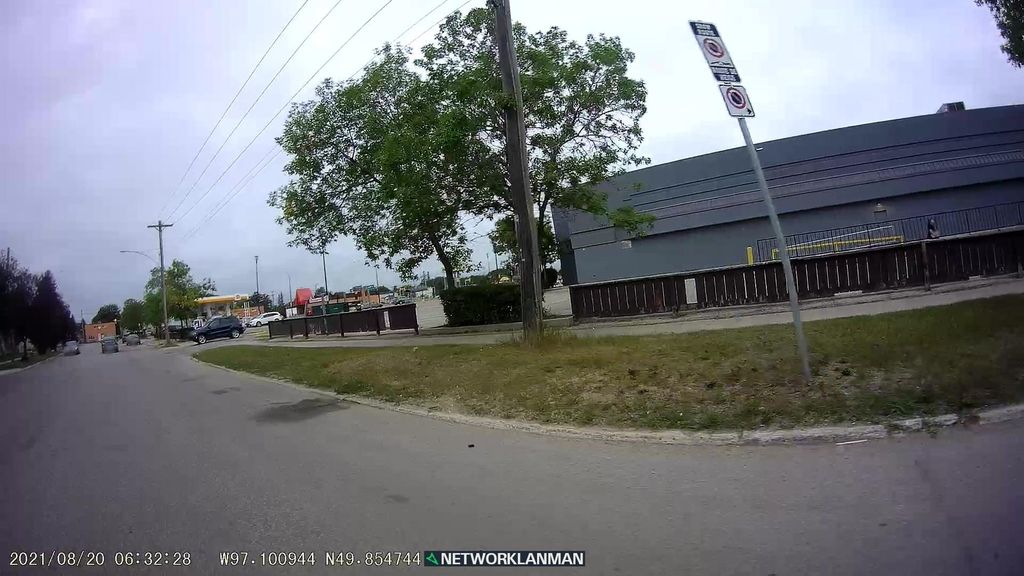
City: winnipeg